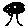
Label: tree